Brain MRI, t1w sequence, axial 2D slice.
Patient: age 23, sex M, weight 78 kg, height 1.78 m
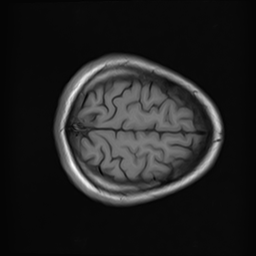